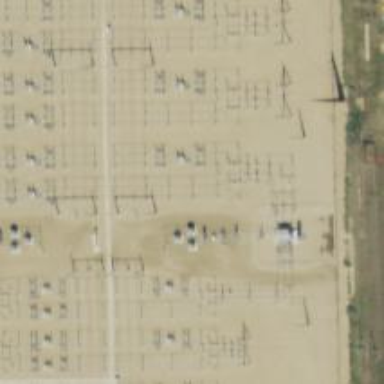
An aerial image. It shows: Switch used for power control.